Interaction volume radius: 10 \u00c5
Interaction volume height: 10 \u00c5
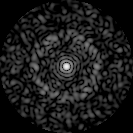
Disorder parameter: 0.8468